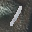
Label: 1